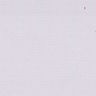
Metastatic tissue present: no